Current action and preconditions to check: trajectory_clear

Your task: For each precondition in the list above, predict whether it will hold at this action.

Consider the current scene as observed from the mobile robot's camera, and analyze the predicted future states of all dynamic agents (e.g., people, animals, vehicles, or any moving entities) within the NEXT SECOND.

IMPORTANT: Only answer "very likely" if you are absolutely certain—based on strong, clear evidence—that a dynamic agent will violate the precondition in the predicted future state. Do NOT answer "very likely" for unlikely, ambiguous, or low-probability risks.

Ask yourself for each precondition: Is there a high probability, with clear and convincing evidence, that the predicted future states of any dynamic agent will interfere with the predicted future state of the currently executing action within the NEXT SECOND, causing that precondition to fail?

Assess the risk level based on these predictions. Use "likely" or "very likely" if motions create a clear risk of interference.

Use "neutral" or "improbable" if agents are nearby but their predicted paths are clearly diverging or non-conflicting.

Failure Risk Categories: "very improbable", "improbable", "neutral", "likely", "very likely"

Answer Format: Output ONLY the probability_of_failure value from these categories: "very improbable", "improbable", "neutral", "likely", "very likely"

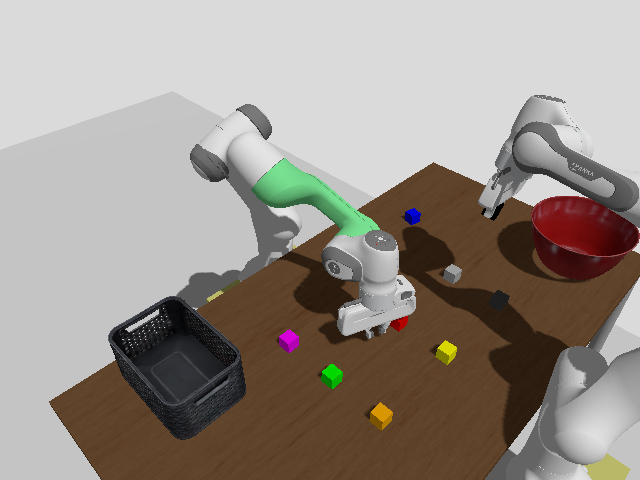

Answer: very improbable